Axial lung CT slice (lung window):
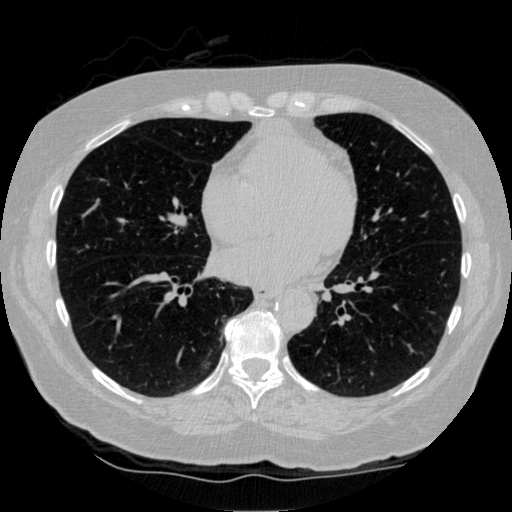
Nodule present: no